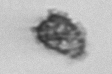
Label: Syracosphaera_pulchra